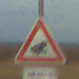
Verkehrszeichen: AmphibienwanderungLinks
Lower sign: LaengeEinerStrecke5
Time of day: SunriseSunset
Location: Outdoor (Nature)
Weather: PartlyCloudy
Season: NotSpecified
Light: Natural